Interaction volume radius: 5 \u00c5
Interaction volume height: 10 \u00c5
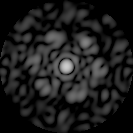
Disorder parameter: 0.8268